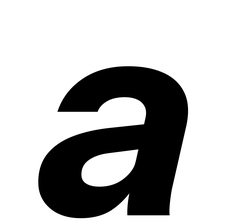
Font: InstrumentSans-Italic_Bold_Italic